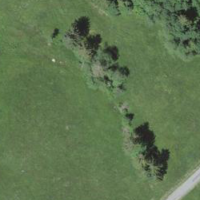
EUNIS habitat code: 25
Species observed at this site:
Plantago media